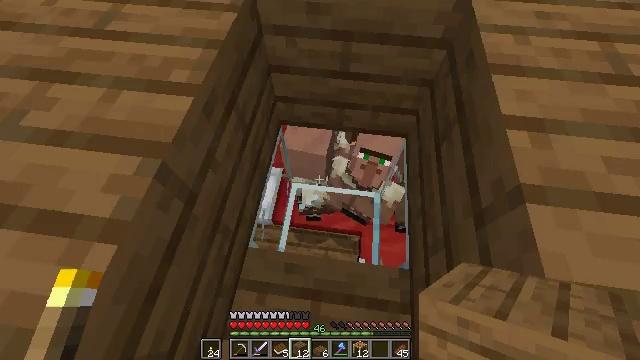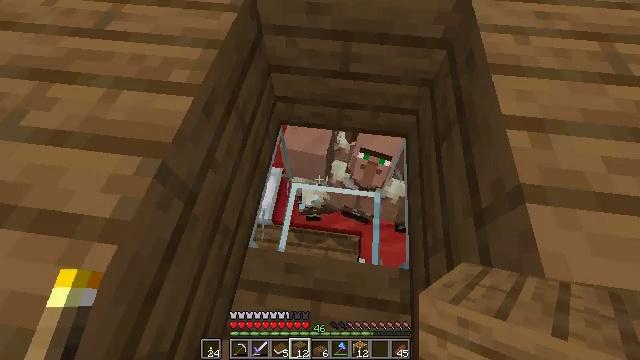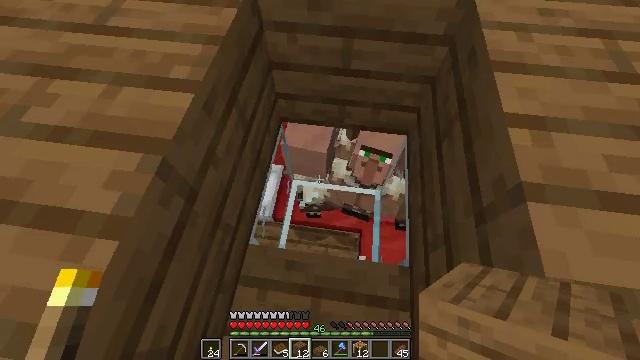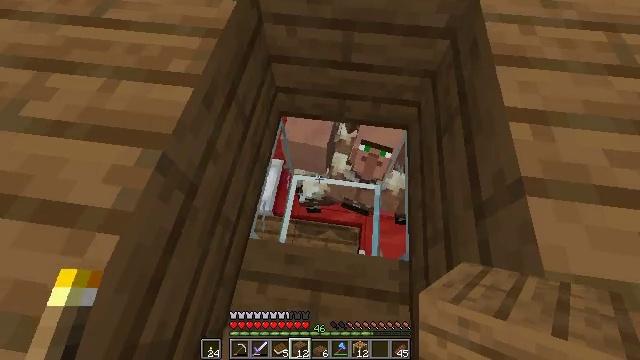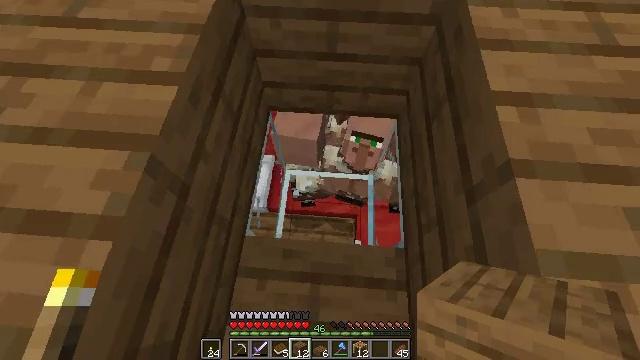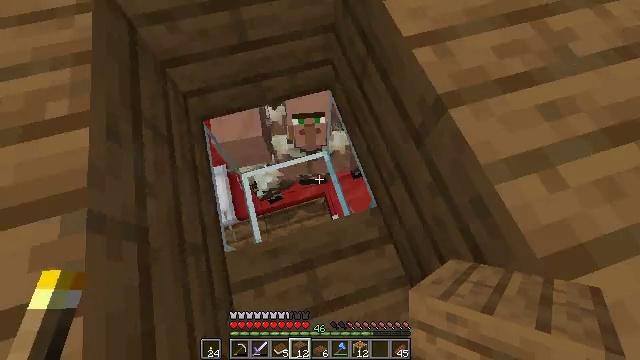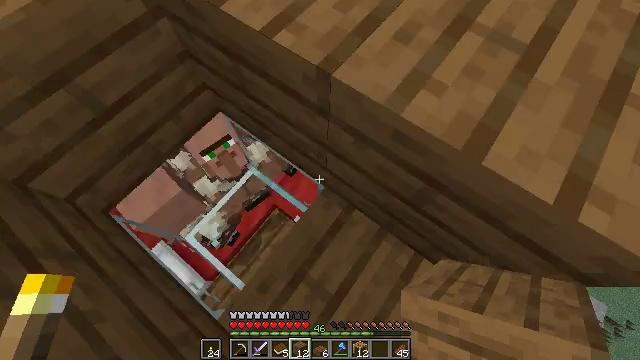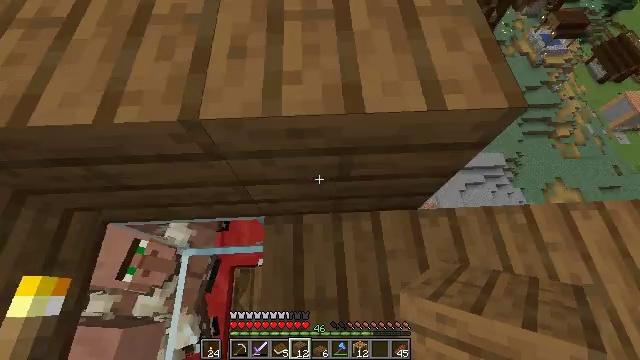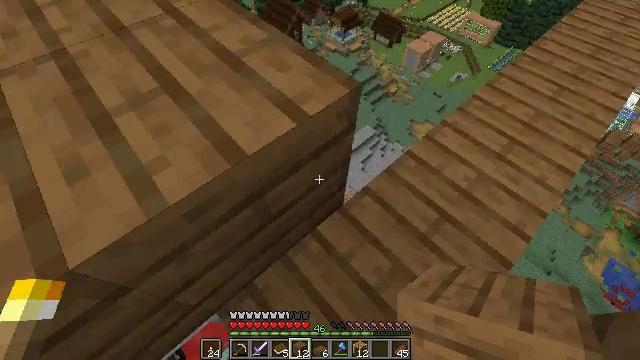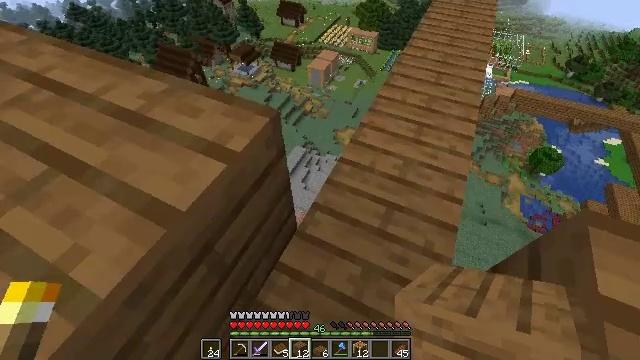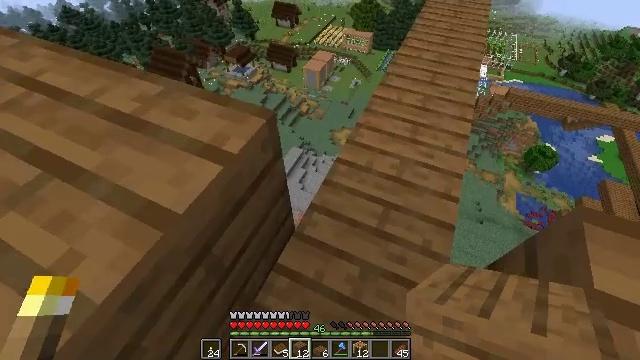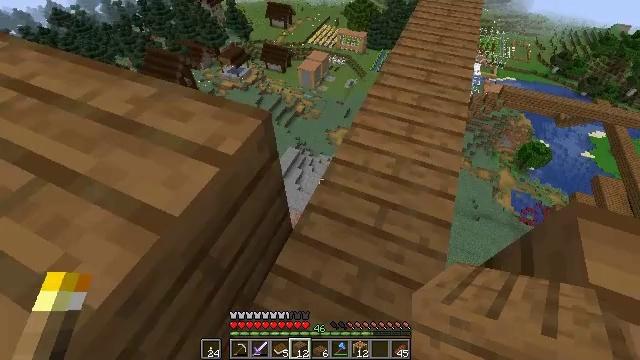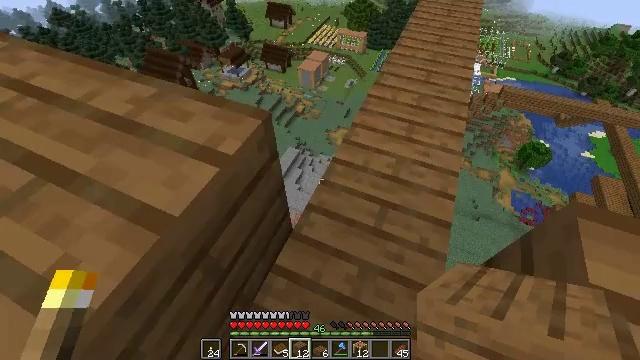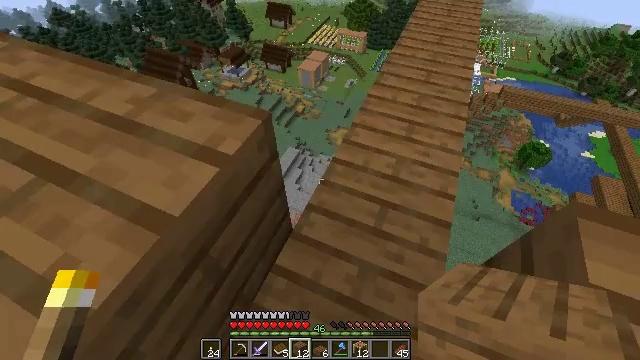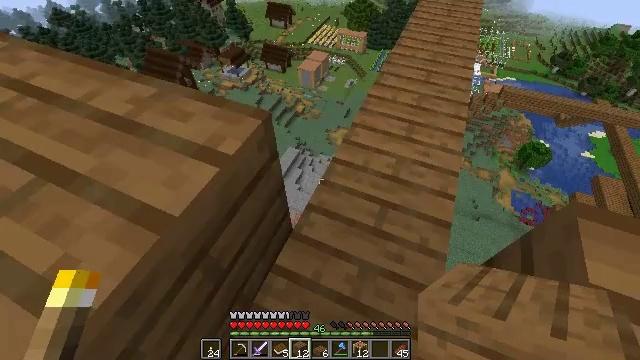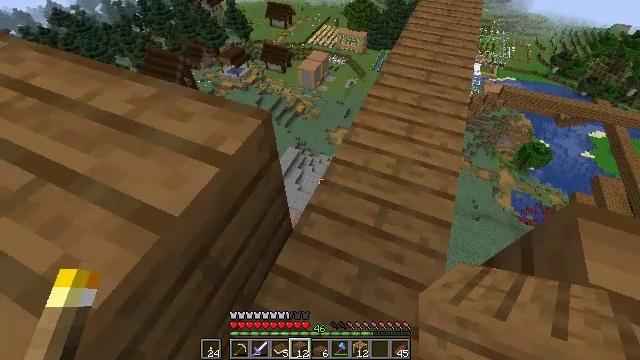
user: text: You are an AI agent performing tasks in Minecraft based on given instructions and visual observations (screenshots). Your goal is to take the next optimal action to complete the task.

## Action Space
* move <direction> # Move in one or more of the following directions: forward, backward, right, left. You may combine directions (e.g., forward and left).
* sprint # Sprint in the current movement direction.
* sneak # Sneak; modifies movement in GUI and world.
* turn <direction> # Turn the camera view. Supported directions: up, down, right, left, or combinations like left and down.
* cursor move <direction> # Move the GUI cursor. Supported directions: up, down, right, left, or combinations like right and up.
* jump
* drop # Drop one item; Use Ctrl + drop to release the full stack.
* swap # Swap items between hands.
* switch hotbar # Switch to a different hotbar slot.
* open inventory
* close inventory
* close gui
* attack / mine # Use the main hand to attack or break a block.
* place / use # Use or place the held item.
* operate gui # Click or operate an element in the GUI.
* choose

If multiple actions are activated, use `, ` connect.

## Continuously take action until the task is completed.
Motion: motion action
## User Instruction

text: Make a spruce fence gate with sticks and spruce planks.
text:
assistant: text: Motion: no_op
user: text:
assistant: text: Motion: no_op
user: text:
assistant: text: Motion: turn down
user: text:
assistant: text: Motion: turn right and down
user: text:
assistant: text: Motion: turn right and down
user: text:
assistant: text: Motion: turn right
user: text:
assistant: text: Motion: turn right and up
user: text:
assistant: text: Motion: turn right and up
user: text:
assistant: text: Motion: turn right and up
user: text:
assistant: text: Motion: turn right
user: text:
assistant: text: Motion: turn right
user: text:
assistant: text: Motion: no_op
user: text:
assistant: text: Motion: no_op
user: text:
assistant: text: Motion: no_op
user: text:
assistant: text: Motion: no_op
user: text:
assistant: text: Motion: turn right and up
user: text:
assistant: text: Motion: turn right and up
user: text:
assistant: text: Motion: turn right and up
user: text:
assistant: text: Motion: turn right and up
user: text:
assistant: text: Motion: turn up
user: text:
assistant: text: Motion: move forward
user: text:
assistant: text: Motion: move forward
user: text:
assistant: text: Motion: move forward
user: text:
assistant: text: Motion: move forward
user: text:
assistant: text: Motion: move forward
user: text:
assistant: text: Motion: move forward
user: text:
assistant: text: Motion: move forward, sprint
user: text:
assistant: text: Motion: move forward, sprint, turn left
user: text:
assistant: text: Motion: move forward, sprint, turn left
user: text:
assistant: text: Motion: move forward, sprint, turn left